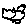
Label: bird